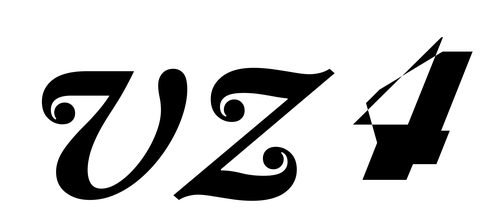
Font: LibreCaslonText-Italic_SemiBold_Italic